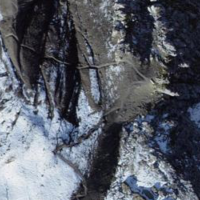
EUNIS habitat code: 48
Species observed at this site:
Pyrrhocorax graculus
Ranunculus glacialis